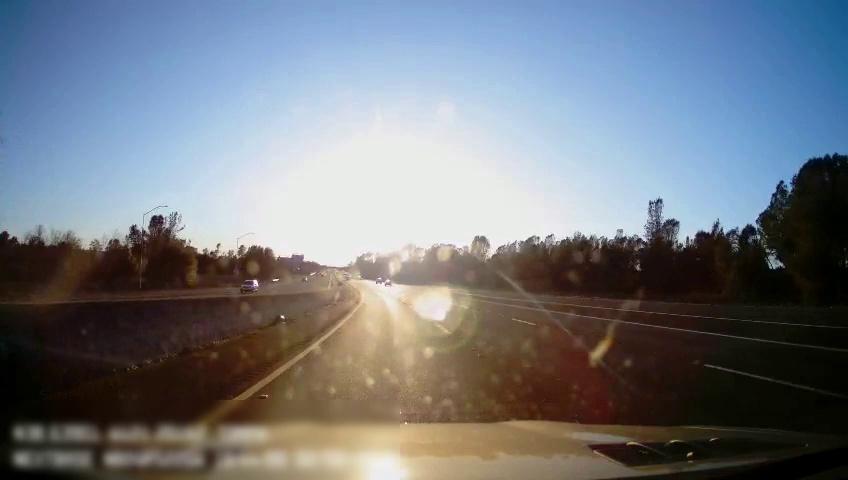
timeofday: Day
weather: Sunny
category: Drivable Space
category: Drivable Space
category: Vehicles | SUV
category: Lanes | Alternate Lane
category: Lanes | Alternate Lane
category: Lanes | Current Lane
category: Lanes | Alternate Lane
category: Lanes | Current Lane
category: Lanes | Alternate Lane